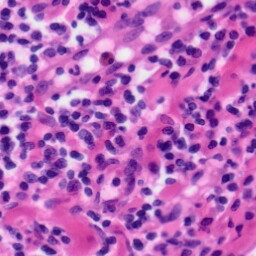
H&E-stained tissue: Tonsil